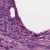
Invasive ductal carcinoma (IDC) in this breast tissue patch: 1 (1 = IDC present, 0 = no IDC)